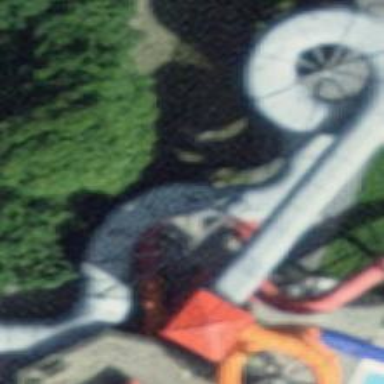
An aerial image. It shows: Family rafting water slide attraction.